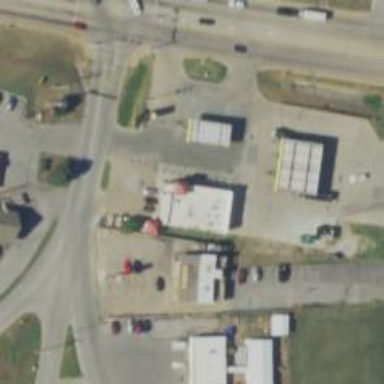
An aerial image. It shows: Convenience shop.